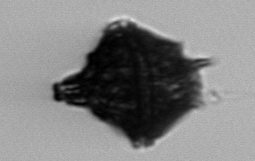
Label: Gonyaulax